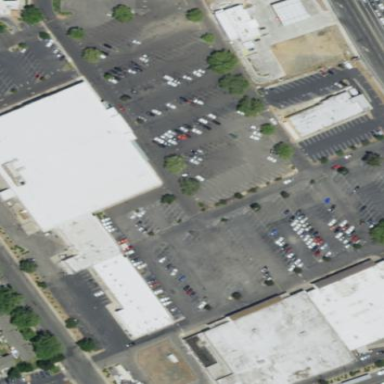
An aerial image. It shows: Retail area.